Aerial crown-view tile of a tropical tree (Barro Colorado Island, Panama), acquired 20240813:
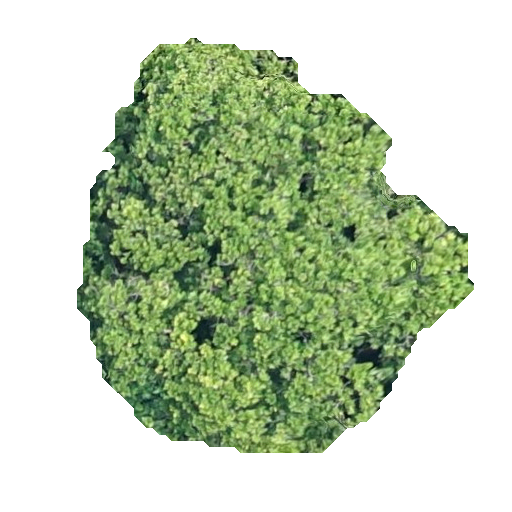
Species: Anacardium excelsum
GBIF accepted scientific name: Anacardium excelsum
Crown area: 172.026 m²